Aerial crown-view tile of a tropical tree (Barro Colorado Island, Panama), acquired 20241014:
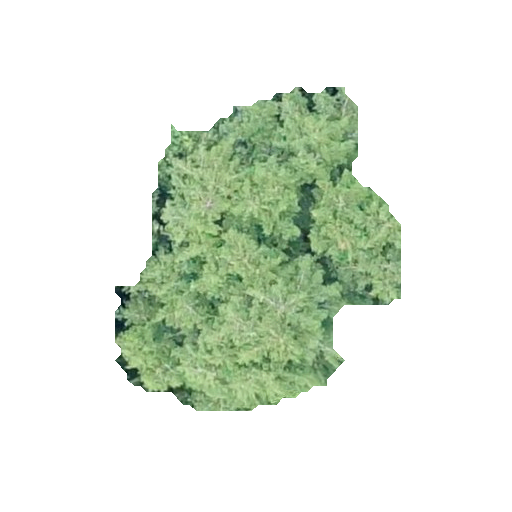
Species: Quararibea stenophylla
GBIF accepted scientific name: Quararibea stenophylla
Crown area: 99.751 m²